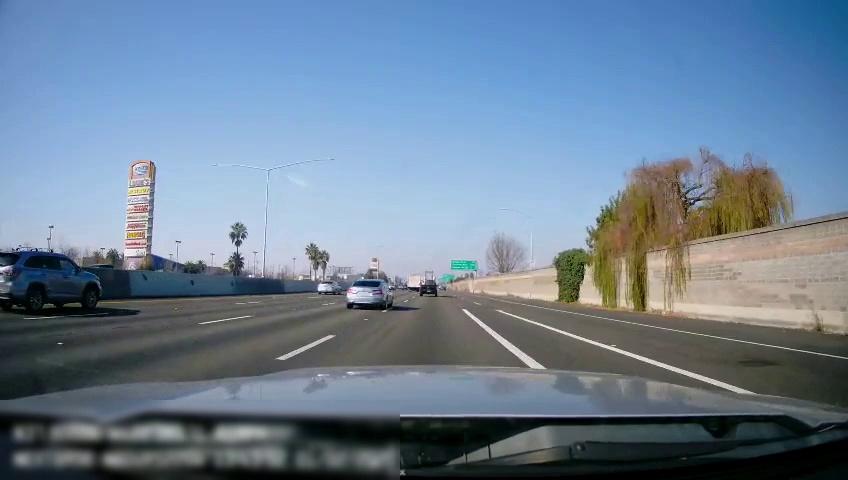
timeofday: Day
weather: Sunny
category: Drivable Space
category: Vehicles | Car
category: Vehicles | Truck
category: Vehicles | Truck
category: Vehicles | SUV
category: Vehicles | SUV
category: Lanes | Alternate Lane
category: Lanes | Current Lane
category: Lanes | Current Lane
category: Lanes | Alternate Lane
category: Lanes | Alternate Lane
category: Lanes | Alternate Lane
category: Lanes | Alternate Lane
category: Traffic | Signs